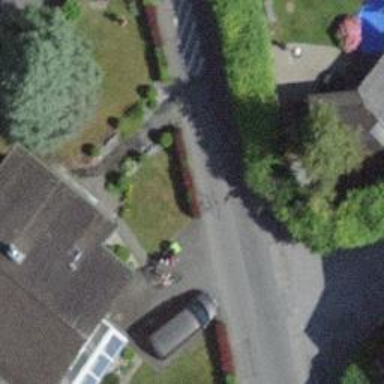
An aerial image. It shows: Cycleway.